Interaction volume radius: 10 \u00c5
Interaction volume height: 10 \u00c5
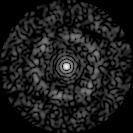
Disorder parameter: 0.8296